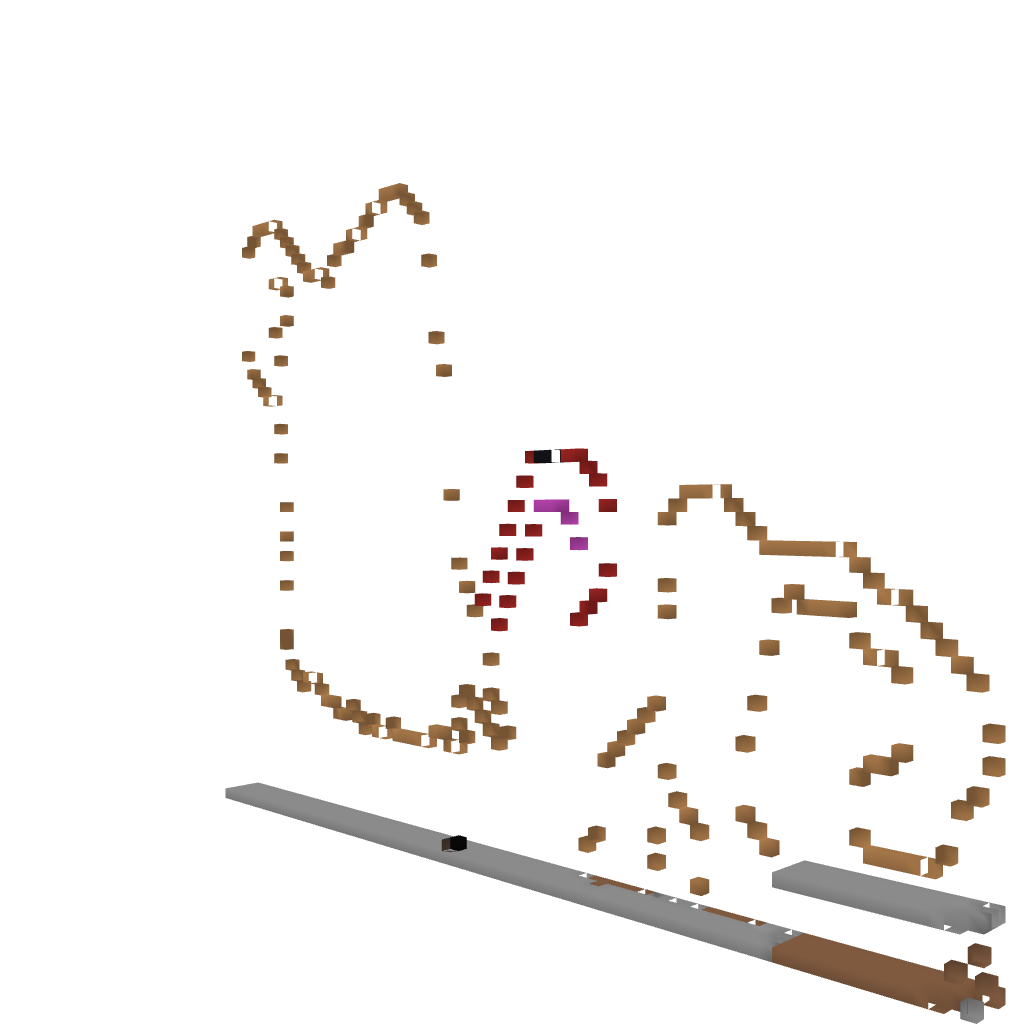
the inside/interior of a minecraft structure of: Castlevania: Death vs Simon Belmont